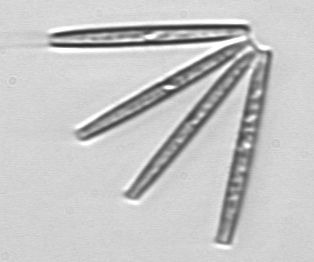
Label: Thalassionema